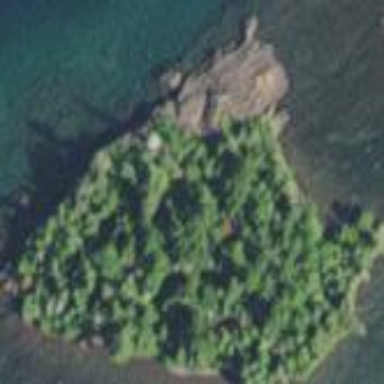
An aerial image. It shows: Islet.